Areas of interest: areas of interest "White Tea Ecological Technology Industrial Park"
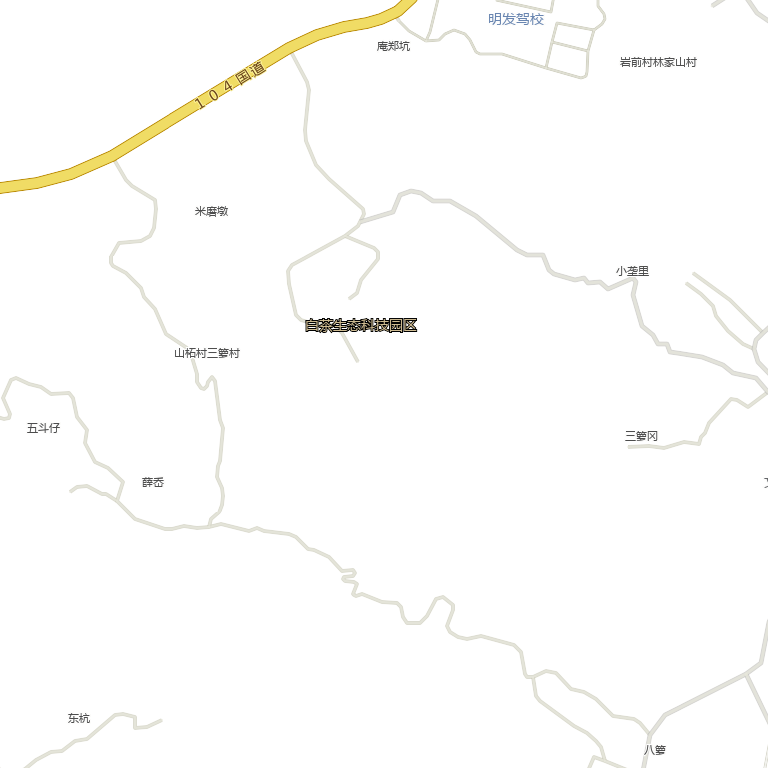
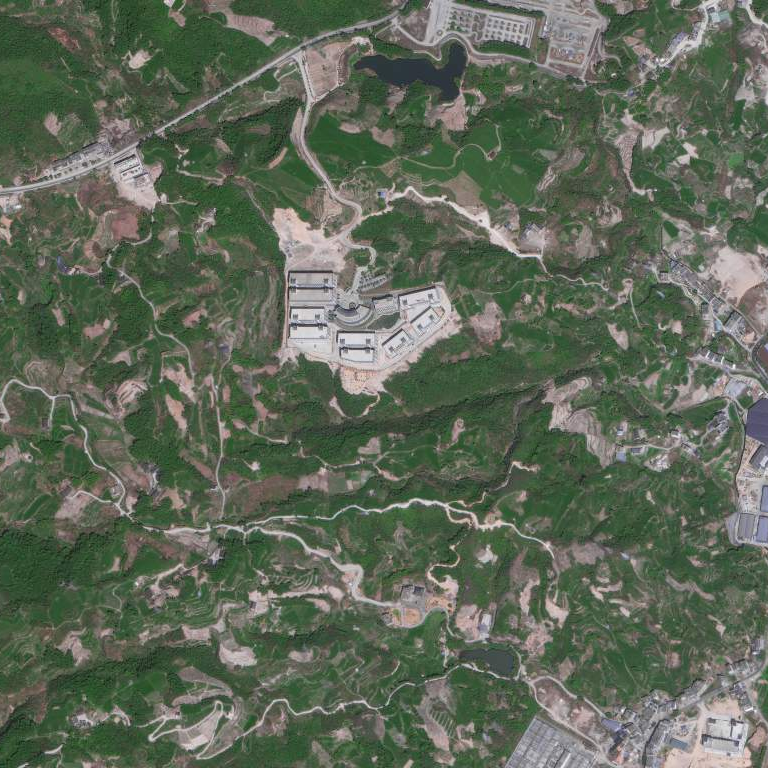